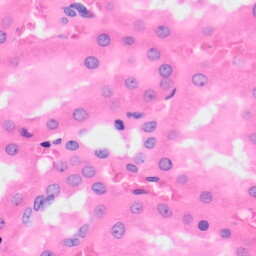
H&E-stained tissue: Kidney